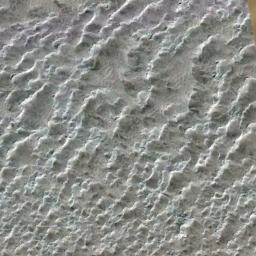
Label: desert